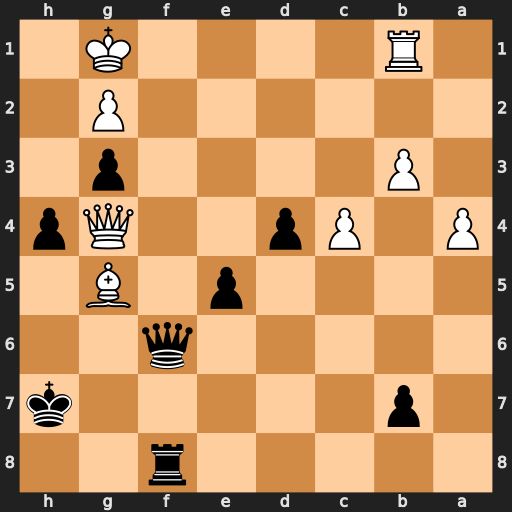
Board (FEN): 5r2/1p5k/5q2/4p1B1/P1Pp2Qp/1P4p1/6P1/1R4K1
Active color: b
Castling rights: -
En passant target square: -
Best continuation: Qf2+ Kh1 Qf1+ Rxf1 Rxf1#